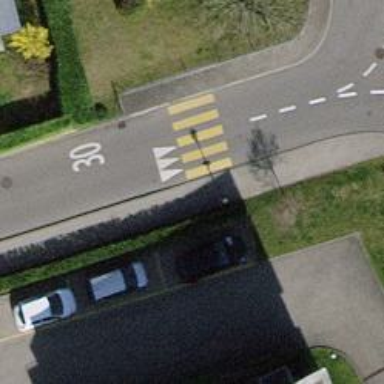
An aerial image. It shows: Zebra crossing on the road.